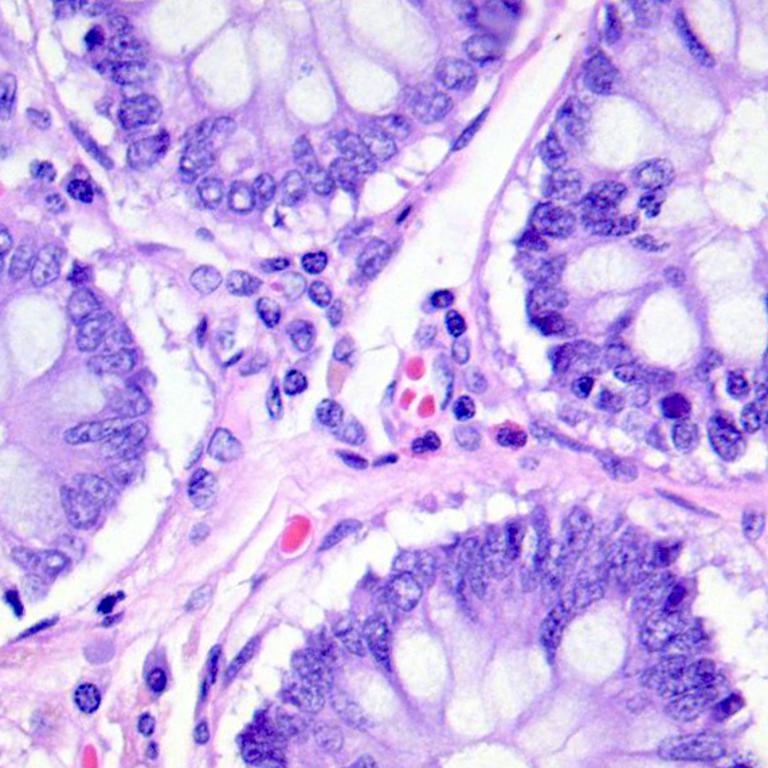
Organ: colon
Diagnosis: benign